Question: I'm trying to build this:

Where the white background is in fact transparent. I know how to clip a CGPath to a set region, but this seems to be to other way around, since I need to regions from a filled CGPath.
I guess the right way to go would be to substract the whole outer-circles from the CGPath and then to draw circles at my CGPoints, but I'm not sure how to execute the former. Can anyone point me in the right direction?
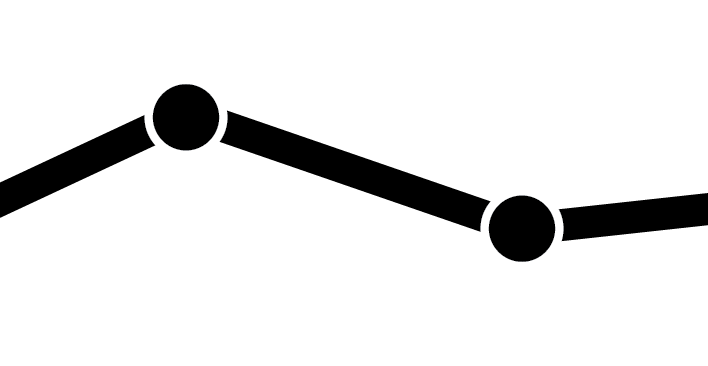
Answer: That's what I would do :
1) Draw your general line
2) 'CGContextSetBlendMode(context, kCGBlendModeClear)' to "clear the context" when you draw.
3) Draw you bigger circles
4) 'CGContextSetBlendMode(context, kCGBlendModeNormal)' to return to normal drawing
5) Draw your little circles.